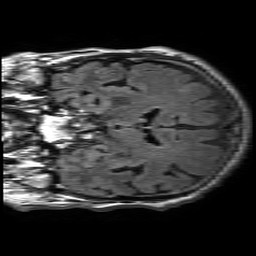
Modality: FLAIR
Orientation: coronal
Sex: male
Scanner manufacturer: philips
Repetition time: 11 s
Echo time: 0.125 s